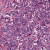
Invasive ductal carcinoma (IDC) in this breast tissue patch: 1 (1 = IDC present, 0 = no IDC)